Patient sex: M
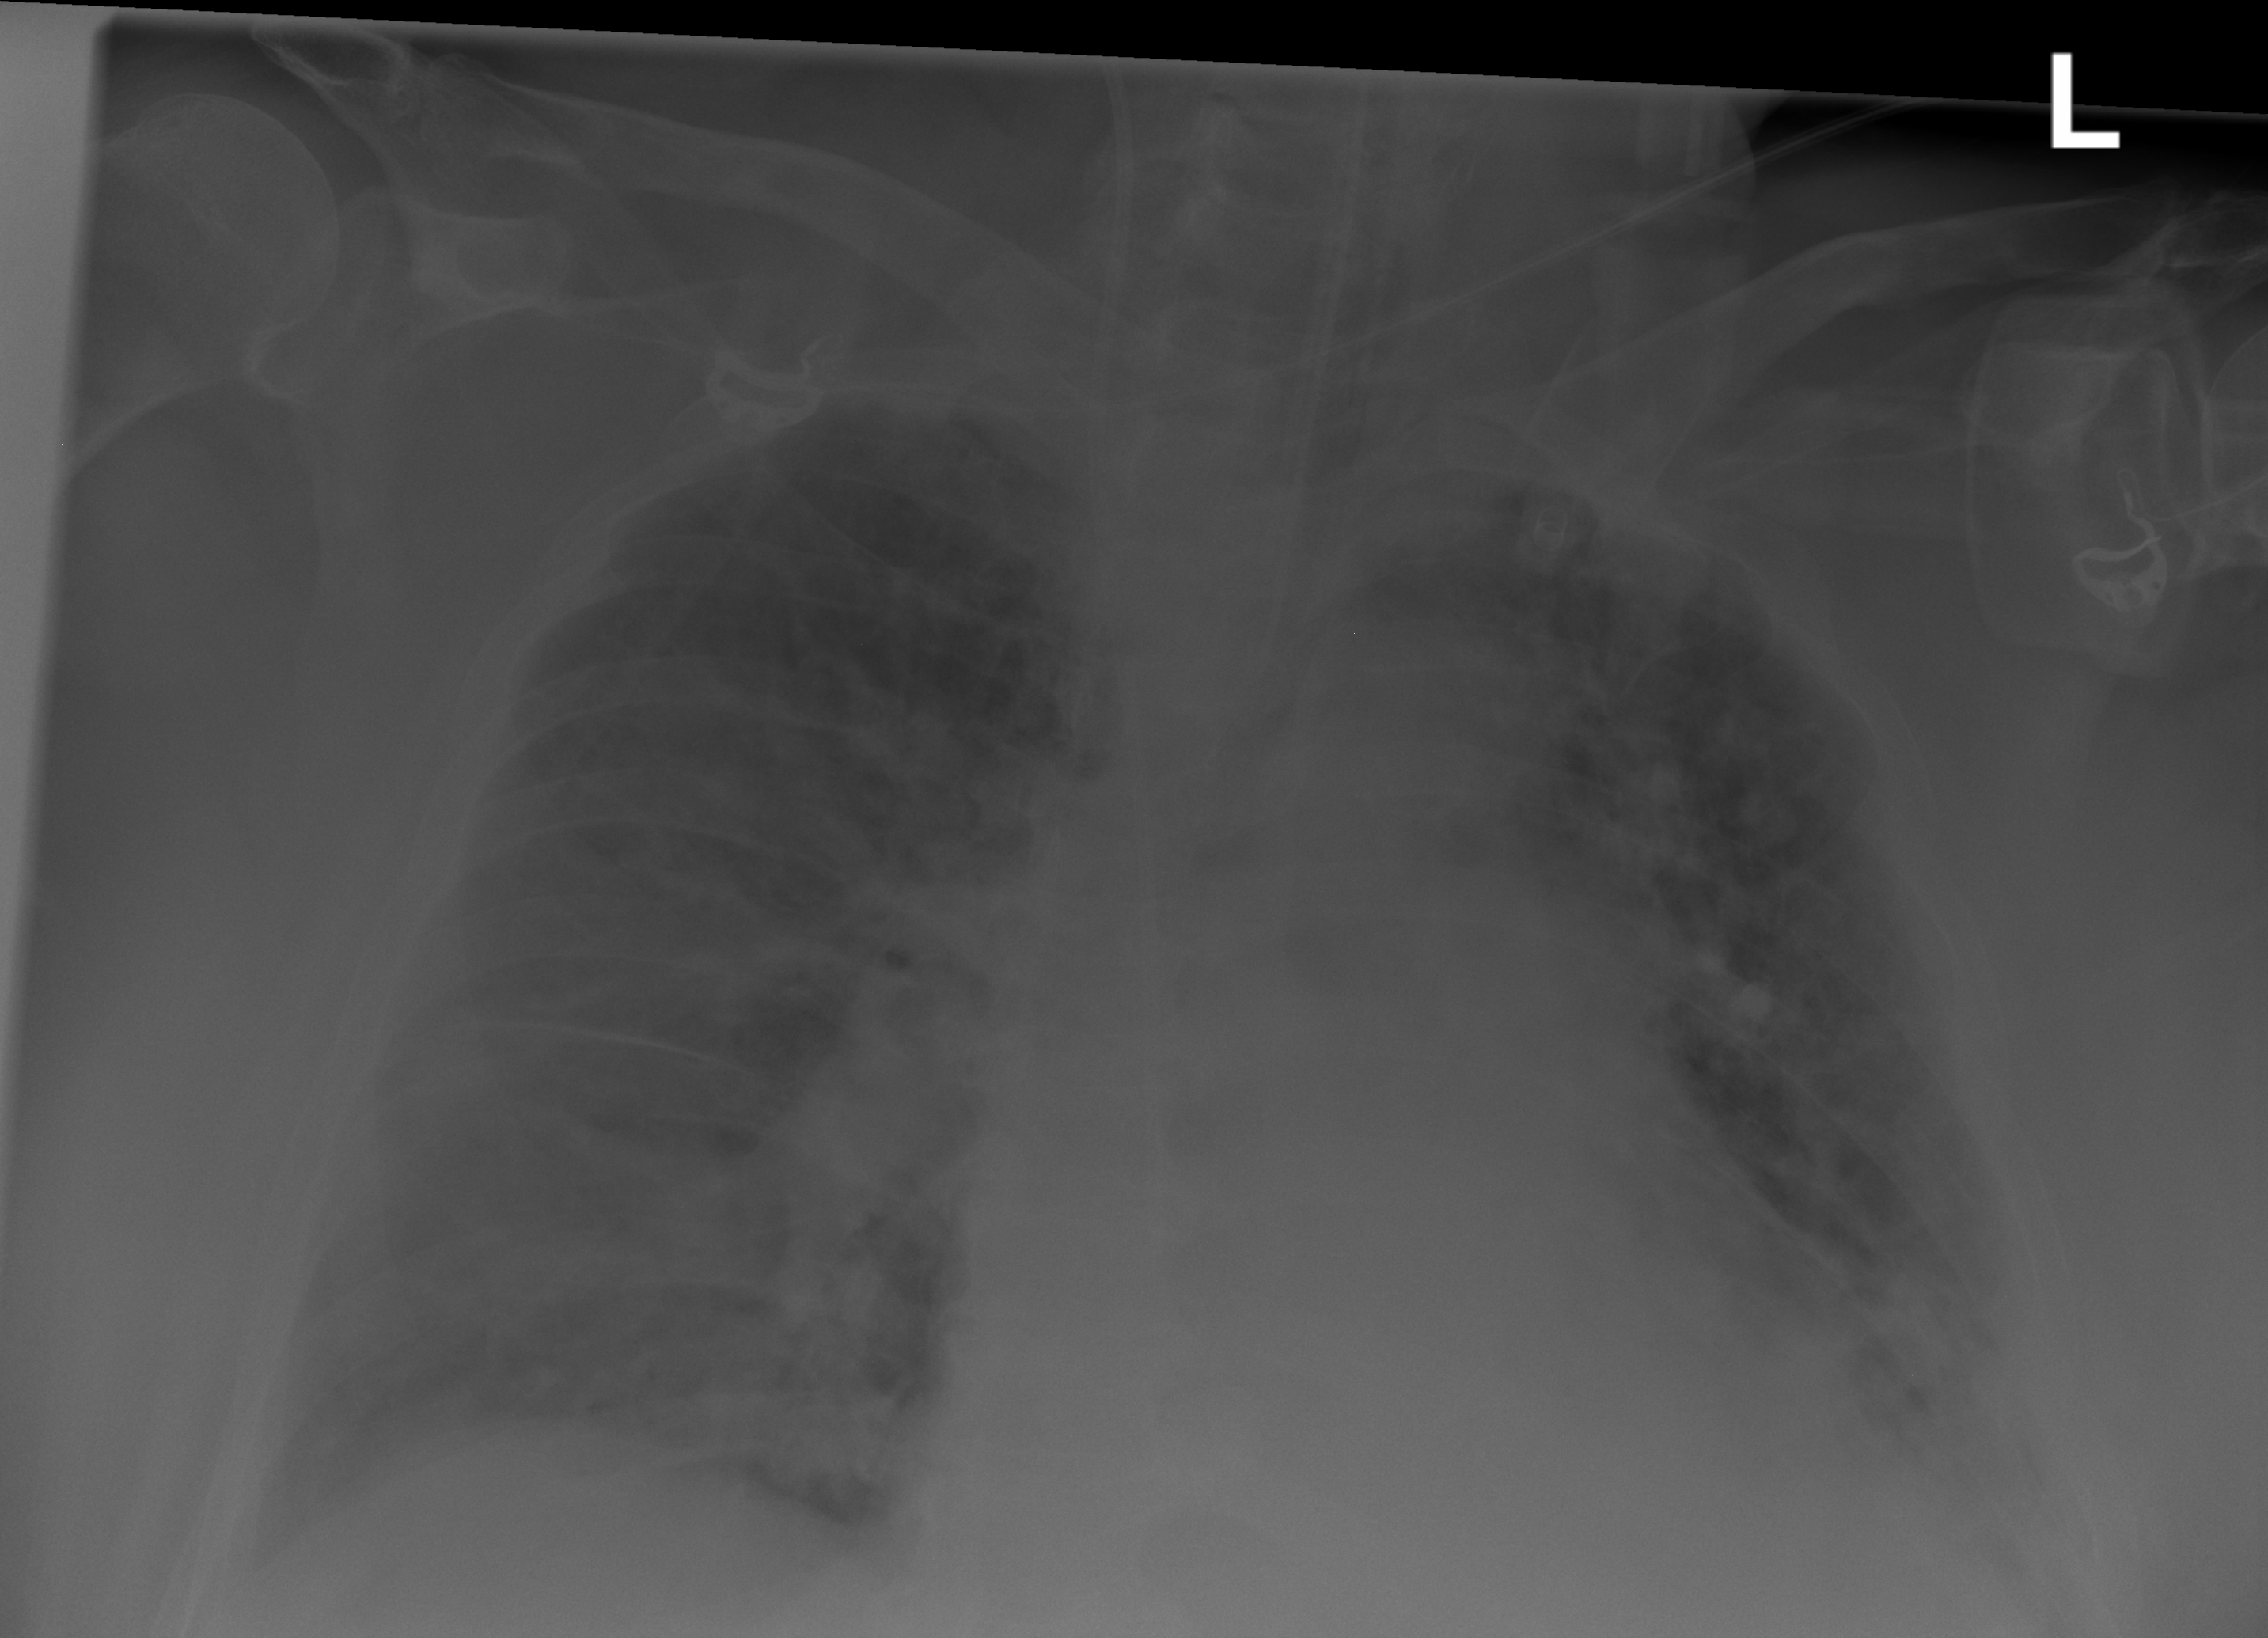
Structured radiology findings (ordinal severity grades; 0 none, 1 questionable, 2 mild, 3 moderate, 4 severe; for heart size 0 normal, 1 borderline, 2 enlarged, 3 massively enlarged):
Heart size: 1
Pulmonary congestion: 3
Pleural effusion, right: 0
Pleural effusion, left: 2
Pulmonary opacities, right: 2
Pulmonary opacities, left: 2
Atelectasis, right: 0
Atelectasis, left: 2